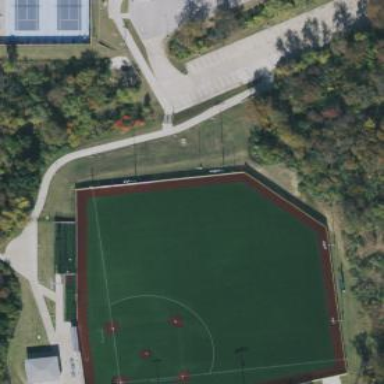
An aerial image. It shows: Baseball pitch for leisure and sports activities.